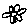
Label: flower